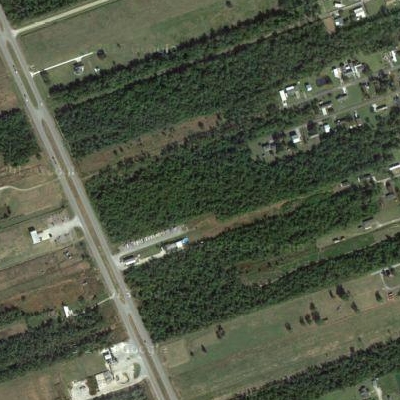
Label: Forest